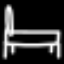
Label: bed